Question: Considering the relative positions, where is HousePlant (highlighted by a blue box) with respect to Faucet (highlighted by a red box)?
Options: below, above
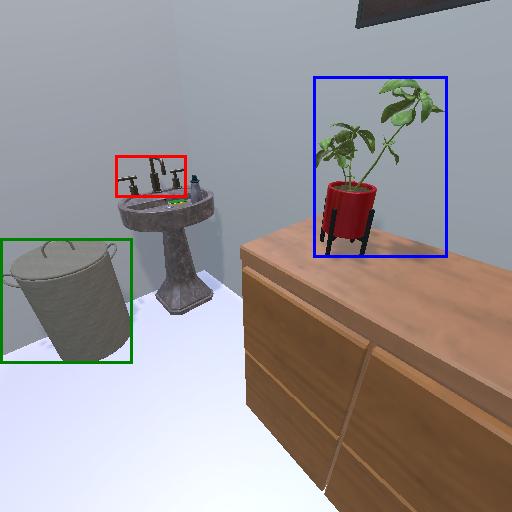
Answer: below